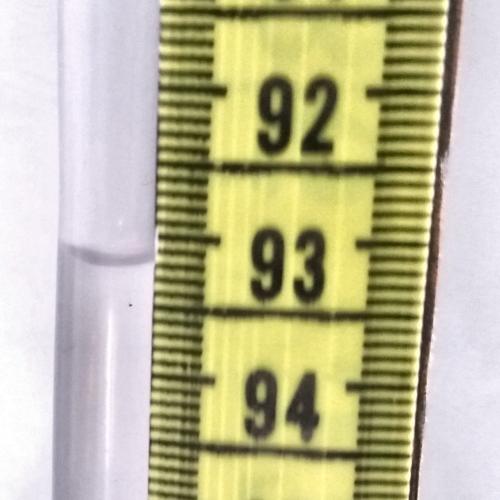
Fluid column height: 93.2 cm